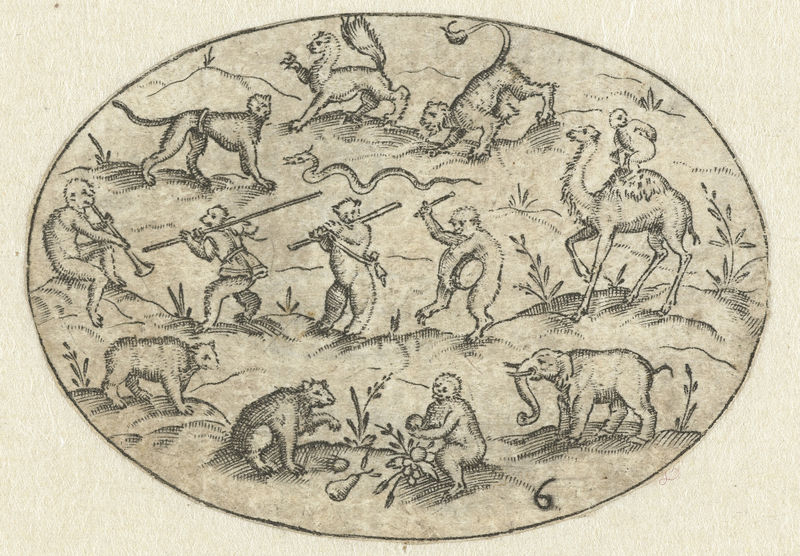
Titel: Ovaal met veertien dieren
Künstler: Martin Pleginck
Standort: Amsterdam
Institution: Rijksmuseum
Schlagwörter: landschaft, braun, zeichnung, tanz, hügel, natur, musik, oval, affe, vergilbt, musizieren, birne, wandern, stich, schlange, trommel, flöte, totenkopf, wanderer, schlangen, bären, elefant, elefanten, rüssel, affen, kamel, pauke, dromedar, läwe, 6